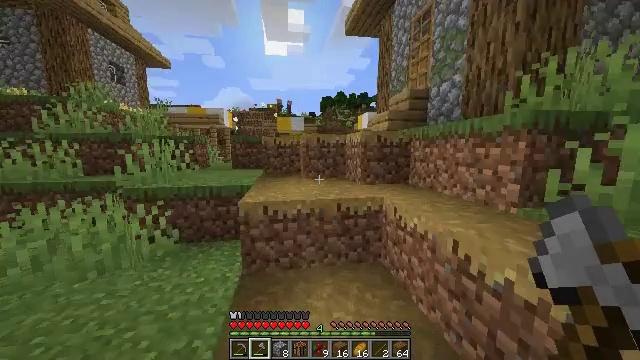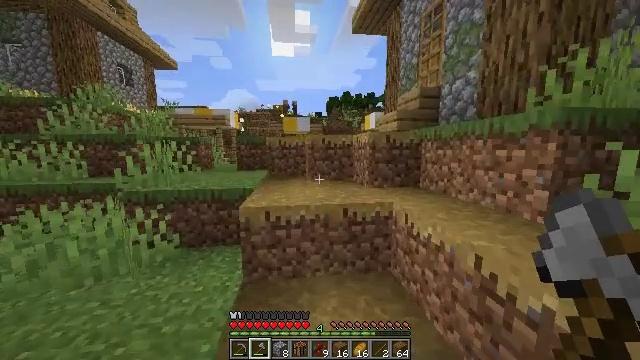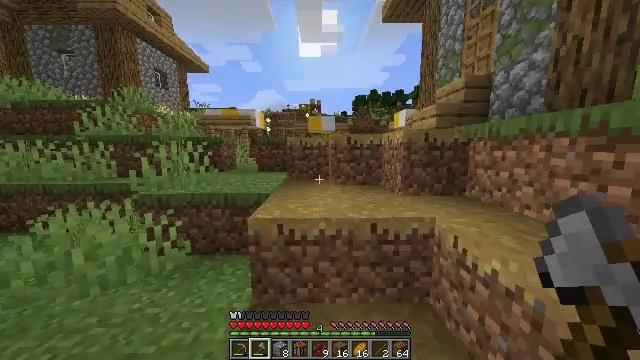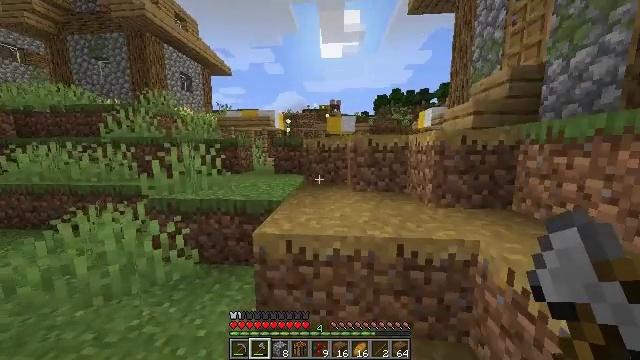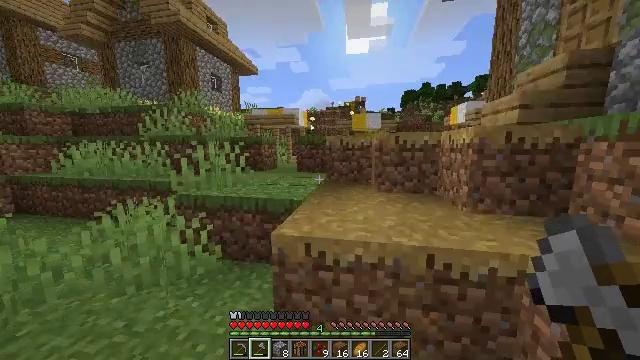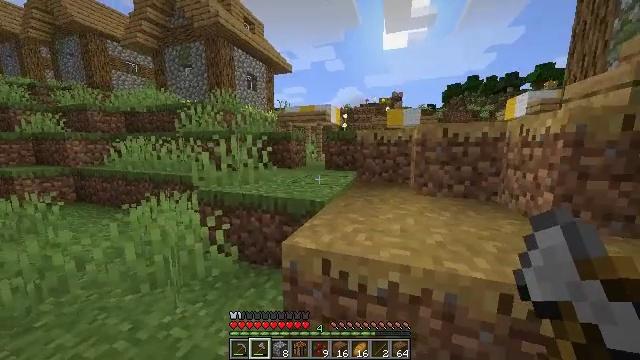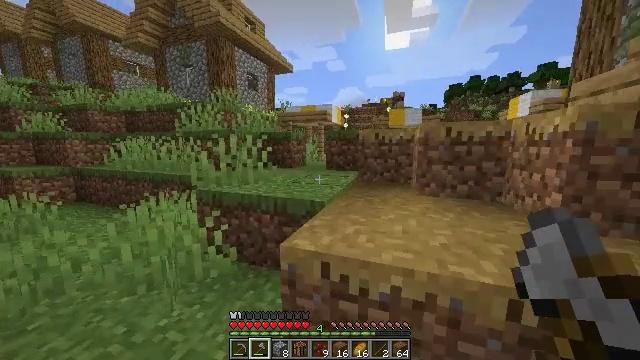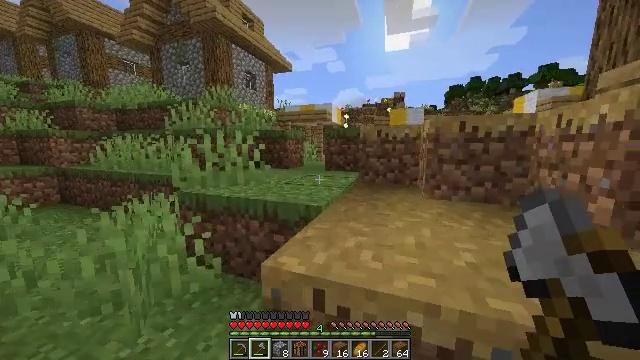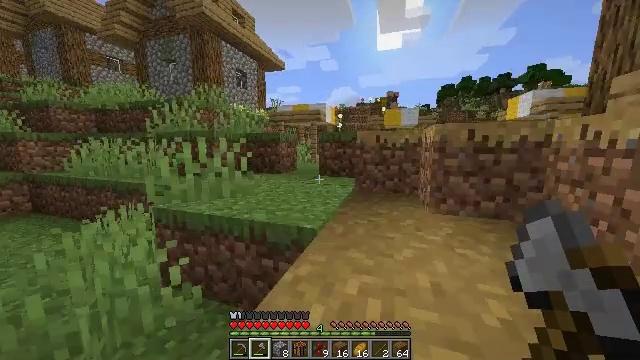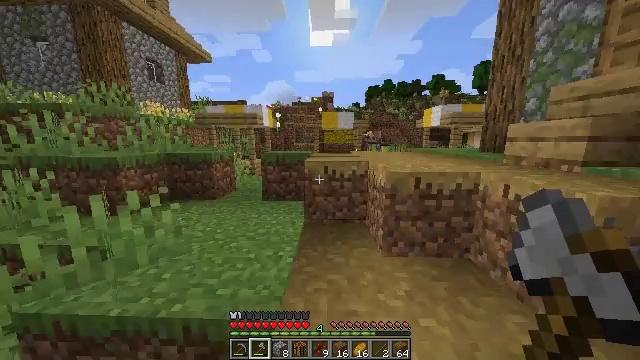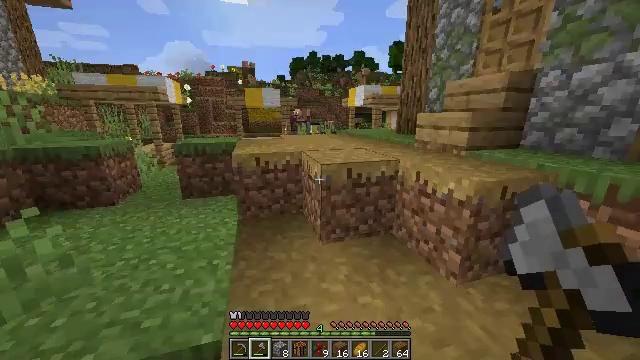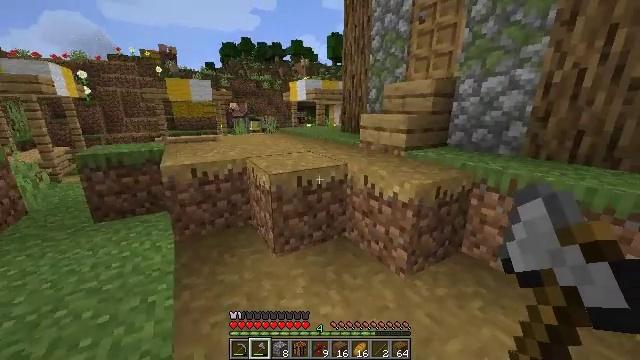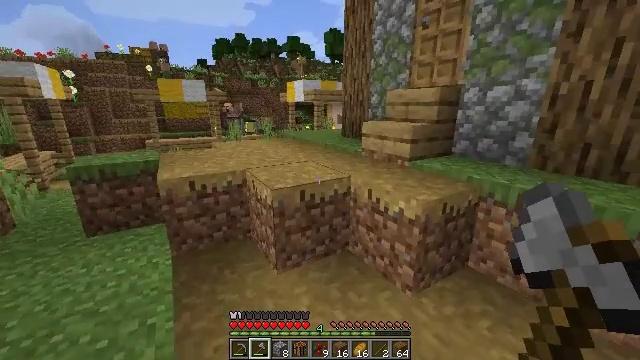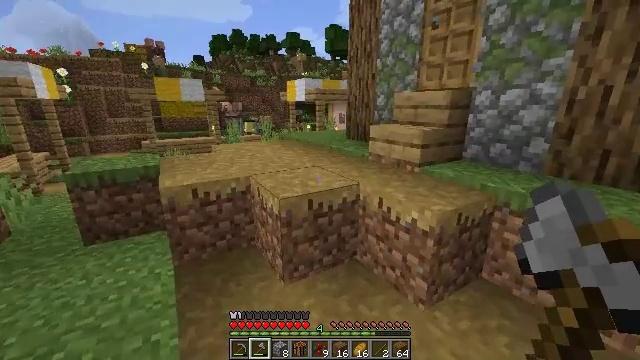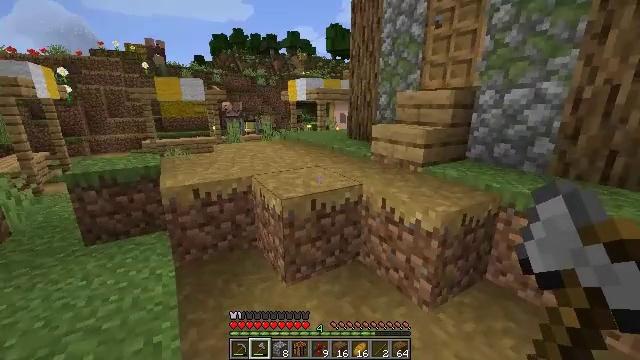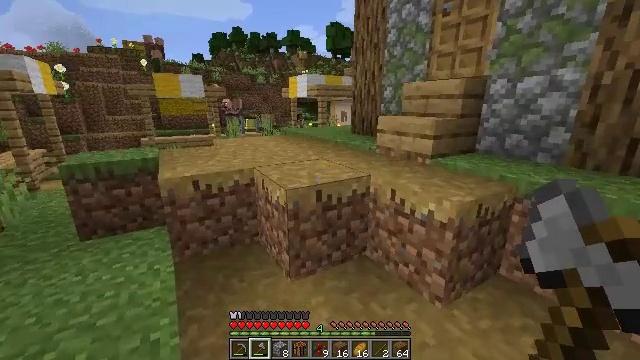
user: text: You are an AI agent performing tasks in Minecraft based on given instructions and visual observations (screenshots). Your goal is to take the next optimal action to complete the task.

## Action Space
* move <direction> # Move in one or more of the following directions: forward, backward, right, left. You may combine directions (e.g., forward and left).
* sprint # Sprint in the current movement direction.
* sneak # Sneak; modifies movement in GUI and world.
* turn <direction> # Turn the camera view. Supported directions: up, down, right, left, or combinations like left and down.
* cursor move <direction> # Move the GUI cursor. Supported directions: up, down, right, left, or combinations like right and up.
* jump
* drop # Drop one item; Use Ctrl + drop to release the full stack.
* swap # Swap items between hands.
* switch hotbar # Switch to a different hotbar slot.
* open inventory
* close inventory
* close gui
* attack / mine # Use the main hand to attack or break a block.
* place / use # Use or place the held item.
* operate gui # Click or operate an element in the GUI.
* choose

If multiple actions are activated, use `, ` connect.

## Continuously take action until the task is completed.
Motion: motion action
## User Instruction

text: Harvest hay blocks from the village.
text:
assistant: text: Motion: move forward, turn left
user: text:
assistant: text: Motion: move forward, turn left
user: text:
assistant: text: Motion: move forward, turn left
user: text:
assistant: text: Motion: move forward, turn left
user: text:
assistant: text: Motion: move forward, turn left
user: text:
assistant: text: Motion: move forward
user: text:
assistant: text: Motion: move forward
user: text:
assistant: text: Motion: move forward, turn right, jump
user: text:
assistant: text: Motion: move forward, turn right and down, jump
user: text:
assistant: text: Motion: move forward, turn right and down, jump
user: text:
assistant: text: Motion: move forward, turn right, jump
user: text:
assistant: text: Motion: move forward
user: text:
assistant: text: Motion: move forward
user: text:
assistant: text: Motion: move forward
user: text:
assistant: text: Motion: move forward
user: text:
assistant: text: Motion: move forward
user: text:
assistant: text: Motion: move forward
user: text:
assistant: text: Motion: move forward and move left
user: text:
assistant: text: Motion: move forward and move left, turn right, jump
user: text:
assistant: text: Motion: move forward and move left, turn right, jump
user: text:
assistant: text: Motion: move forward, jump
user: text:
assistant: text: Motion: move forward, jump
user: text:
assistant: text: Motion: move forward, turn right
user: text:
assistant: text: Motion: move forward, turn right
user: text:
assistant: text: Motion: move forward, turn right
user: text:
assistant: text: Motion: move forward
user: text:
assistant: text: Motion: move forward
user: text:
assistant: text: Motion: move forward, turn right
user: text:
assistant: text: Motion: move forward, turn right
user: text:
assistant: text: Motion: move forward, turn right, jump